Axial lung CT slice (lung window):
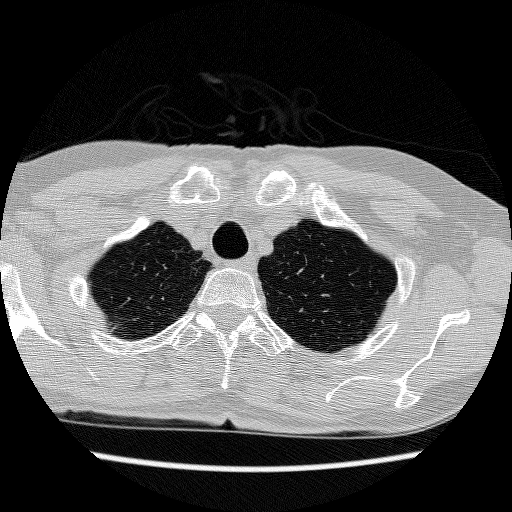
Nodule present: no